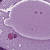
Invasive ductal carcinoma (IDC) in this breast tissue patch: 0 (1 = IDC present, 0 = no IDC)